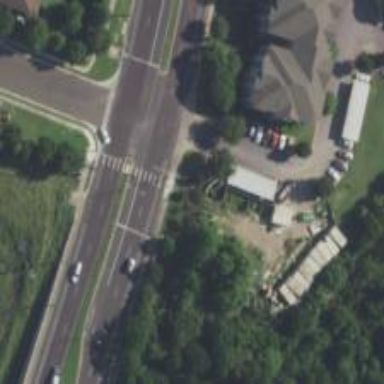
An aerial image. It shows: Footway that serves as traffic island.